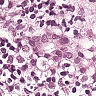
Metastatic tissue present: yes